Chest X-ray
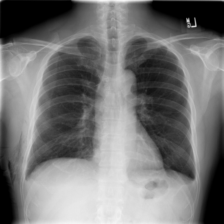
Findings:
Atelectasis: negative
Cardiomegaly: negative
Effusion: positive
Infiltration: negative
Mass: positive
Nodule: negative
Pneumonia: negative
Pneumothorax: negative
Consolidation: negative
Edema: negative
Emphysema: positive
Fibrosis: negative
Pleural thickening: negative
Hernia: negative